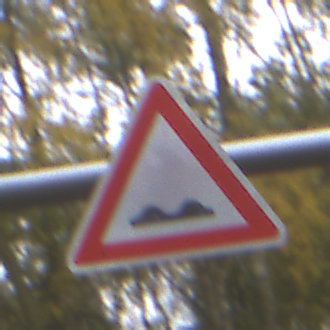
Verkehrszeichen: UnebeneFahrbahn
Umgebung: Outdoor, Urban
Tageszeit: MorningAfternoon
Wetter: PartlyCloudy
Licht: Natural
Jahreszeit: NotSpecified
Kontrast: LowContrast